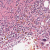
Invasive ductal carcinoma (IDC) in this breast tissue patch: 0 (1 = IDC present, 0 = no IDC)